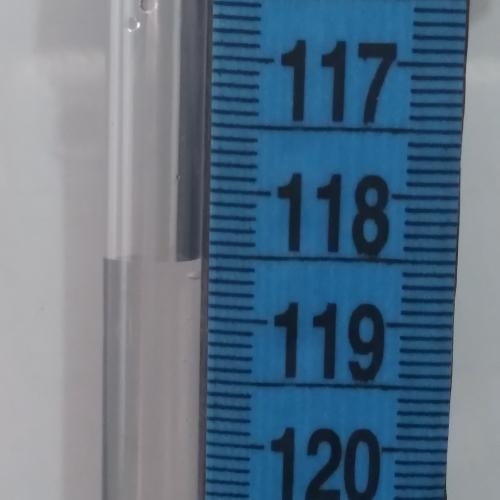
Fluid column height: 118.5 cm